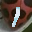
Label: 1